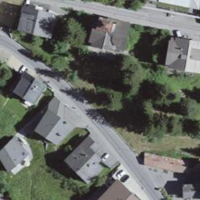
EUNIS habitat code: 55
Species observed at this site:
Chamaenerion dodonaei